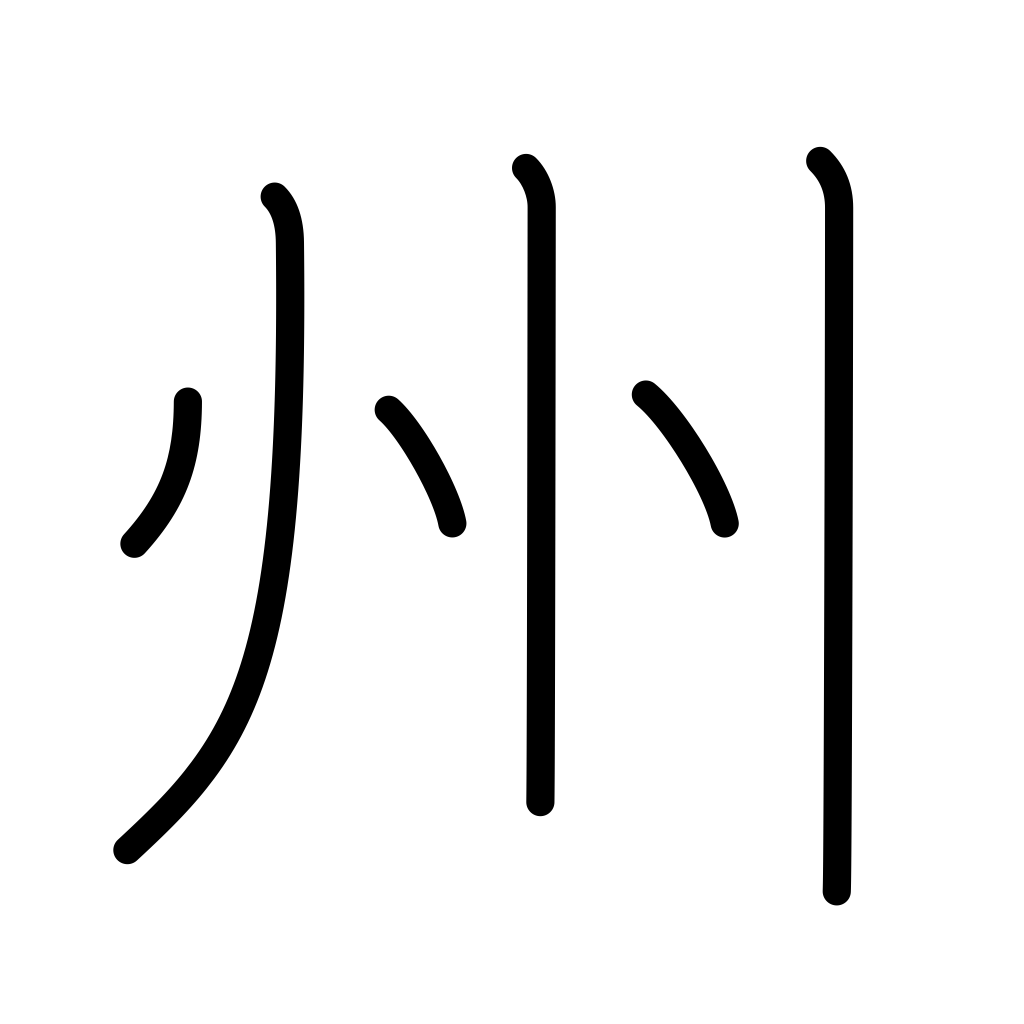
Meaning: state, province